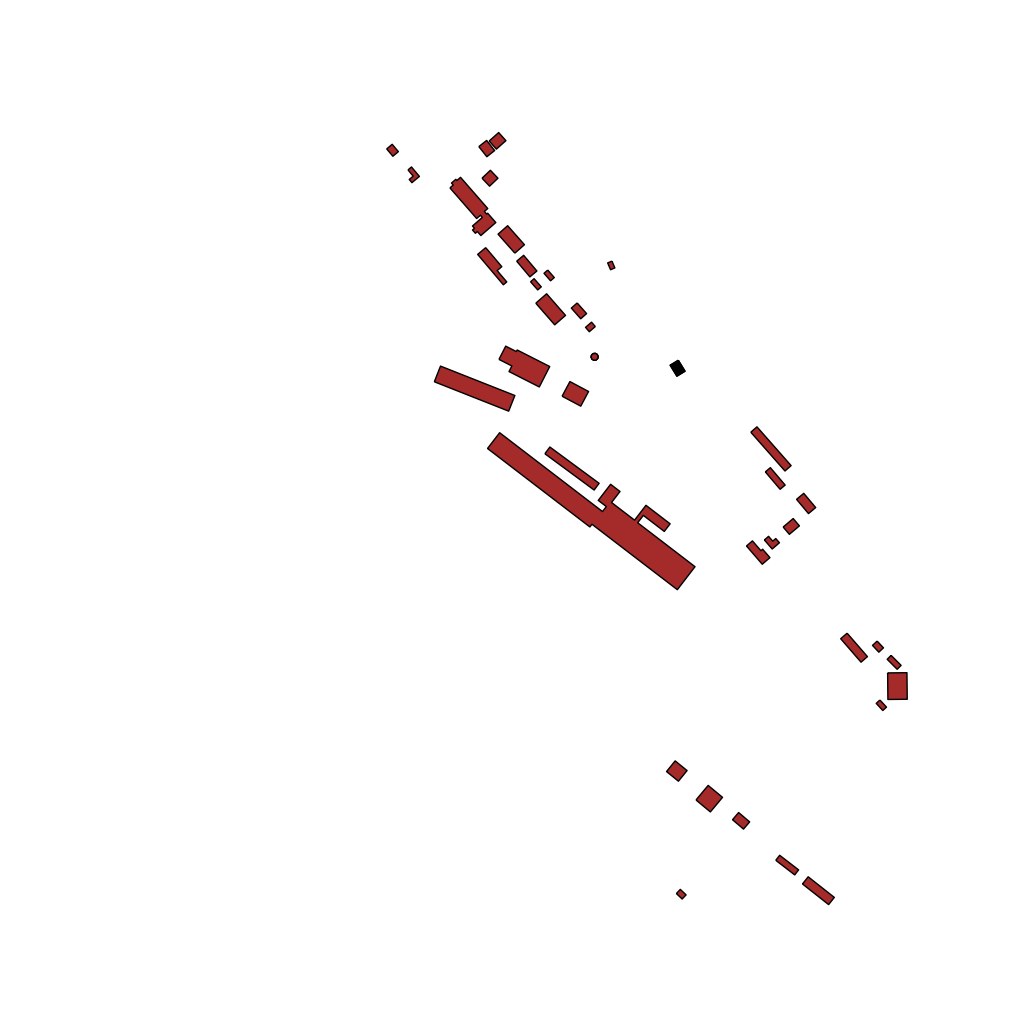
Tags: overhead vector_map, industrial, special, individual_rise, low_rise, density_1, Building, Facility, 1.0 km²